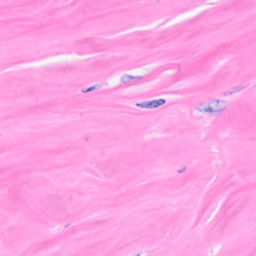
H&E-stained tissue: Breast